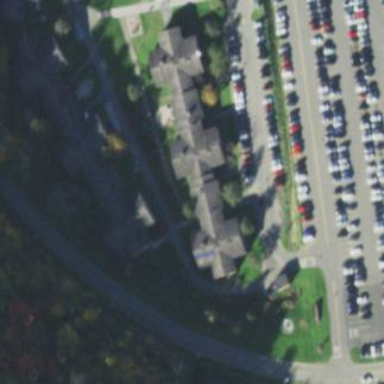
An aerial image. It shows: Dormitory building.